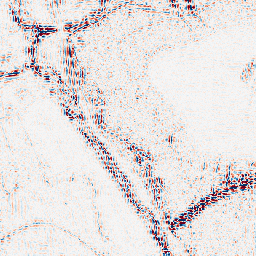
Category: wavelet
Decomposition family: wavelet_reverse_biorthogonal
Decomposition parameters: wavelet: rbio5.5
level: 2
Upsampling method: sinc_hamming
Upsampling parameters: scale: 2
kernel_size: 8
Upsampling scale: 2